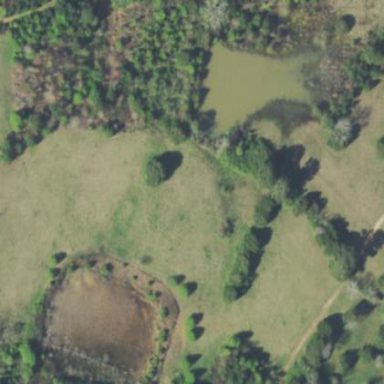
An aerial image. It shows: Wetland area characterized by wet meadow.